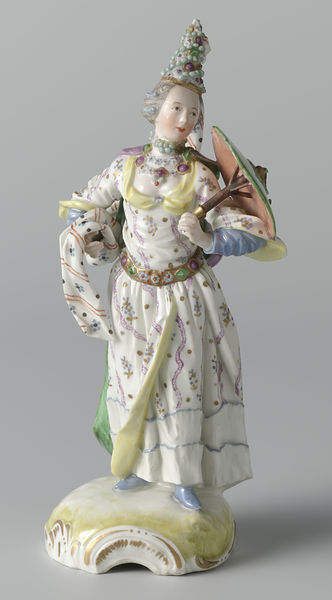
Titel: Sultane
Künstler: Fulda
Standort: Amsterdam
Institution: Rijksmuseum
Schlagwörter: blue, fancy, hat, palace, red, white, women, arm, dress, face, female, france, green, hair, lady, woman, yellow, flowers, gown, pink, girl, head, german, eyes, color, chin, necklace, smile, movement, photo, sculpture, statue, violet, blush, britain, shoes, ceramic, fingers, figure, lips, pale, pearls, cheek, china, standing, parasol, umbrella, porcelain, sleeves, jewelry, european, fan, doll, headdress, brows, scupture, flowy, beads, franch, polka dots, fluffy, chick, caucasian, podium, womne, porcelin, necklase, flufly